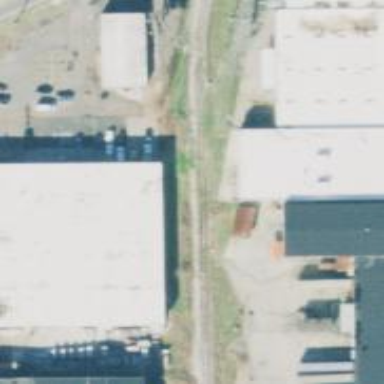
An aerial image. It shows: Abandoned railway spur.